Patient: sex M, age 29
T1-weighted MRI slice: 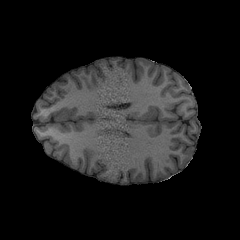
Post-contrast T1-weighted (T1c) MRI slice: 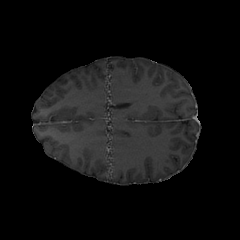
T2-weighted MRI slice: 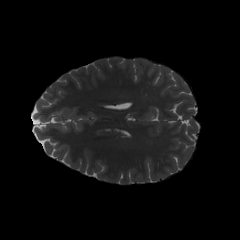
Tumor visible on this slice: no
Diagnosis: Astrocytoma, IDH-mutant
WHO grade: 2